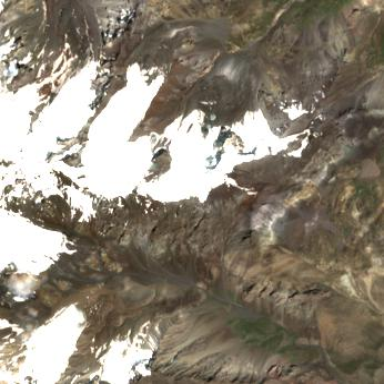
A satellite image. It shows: Majestic glacier in the distance.